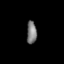
Tissue: lung
Cell type: Endothelial cells
Senescence score: 0.5999
Nuclear area (px): 223
Mean DAPI intensity: 121.417